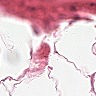
Metastatic tissue present: no